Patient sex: M
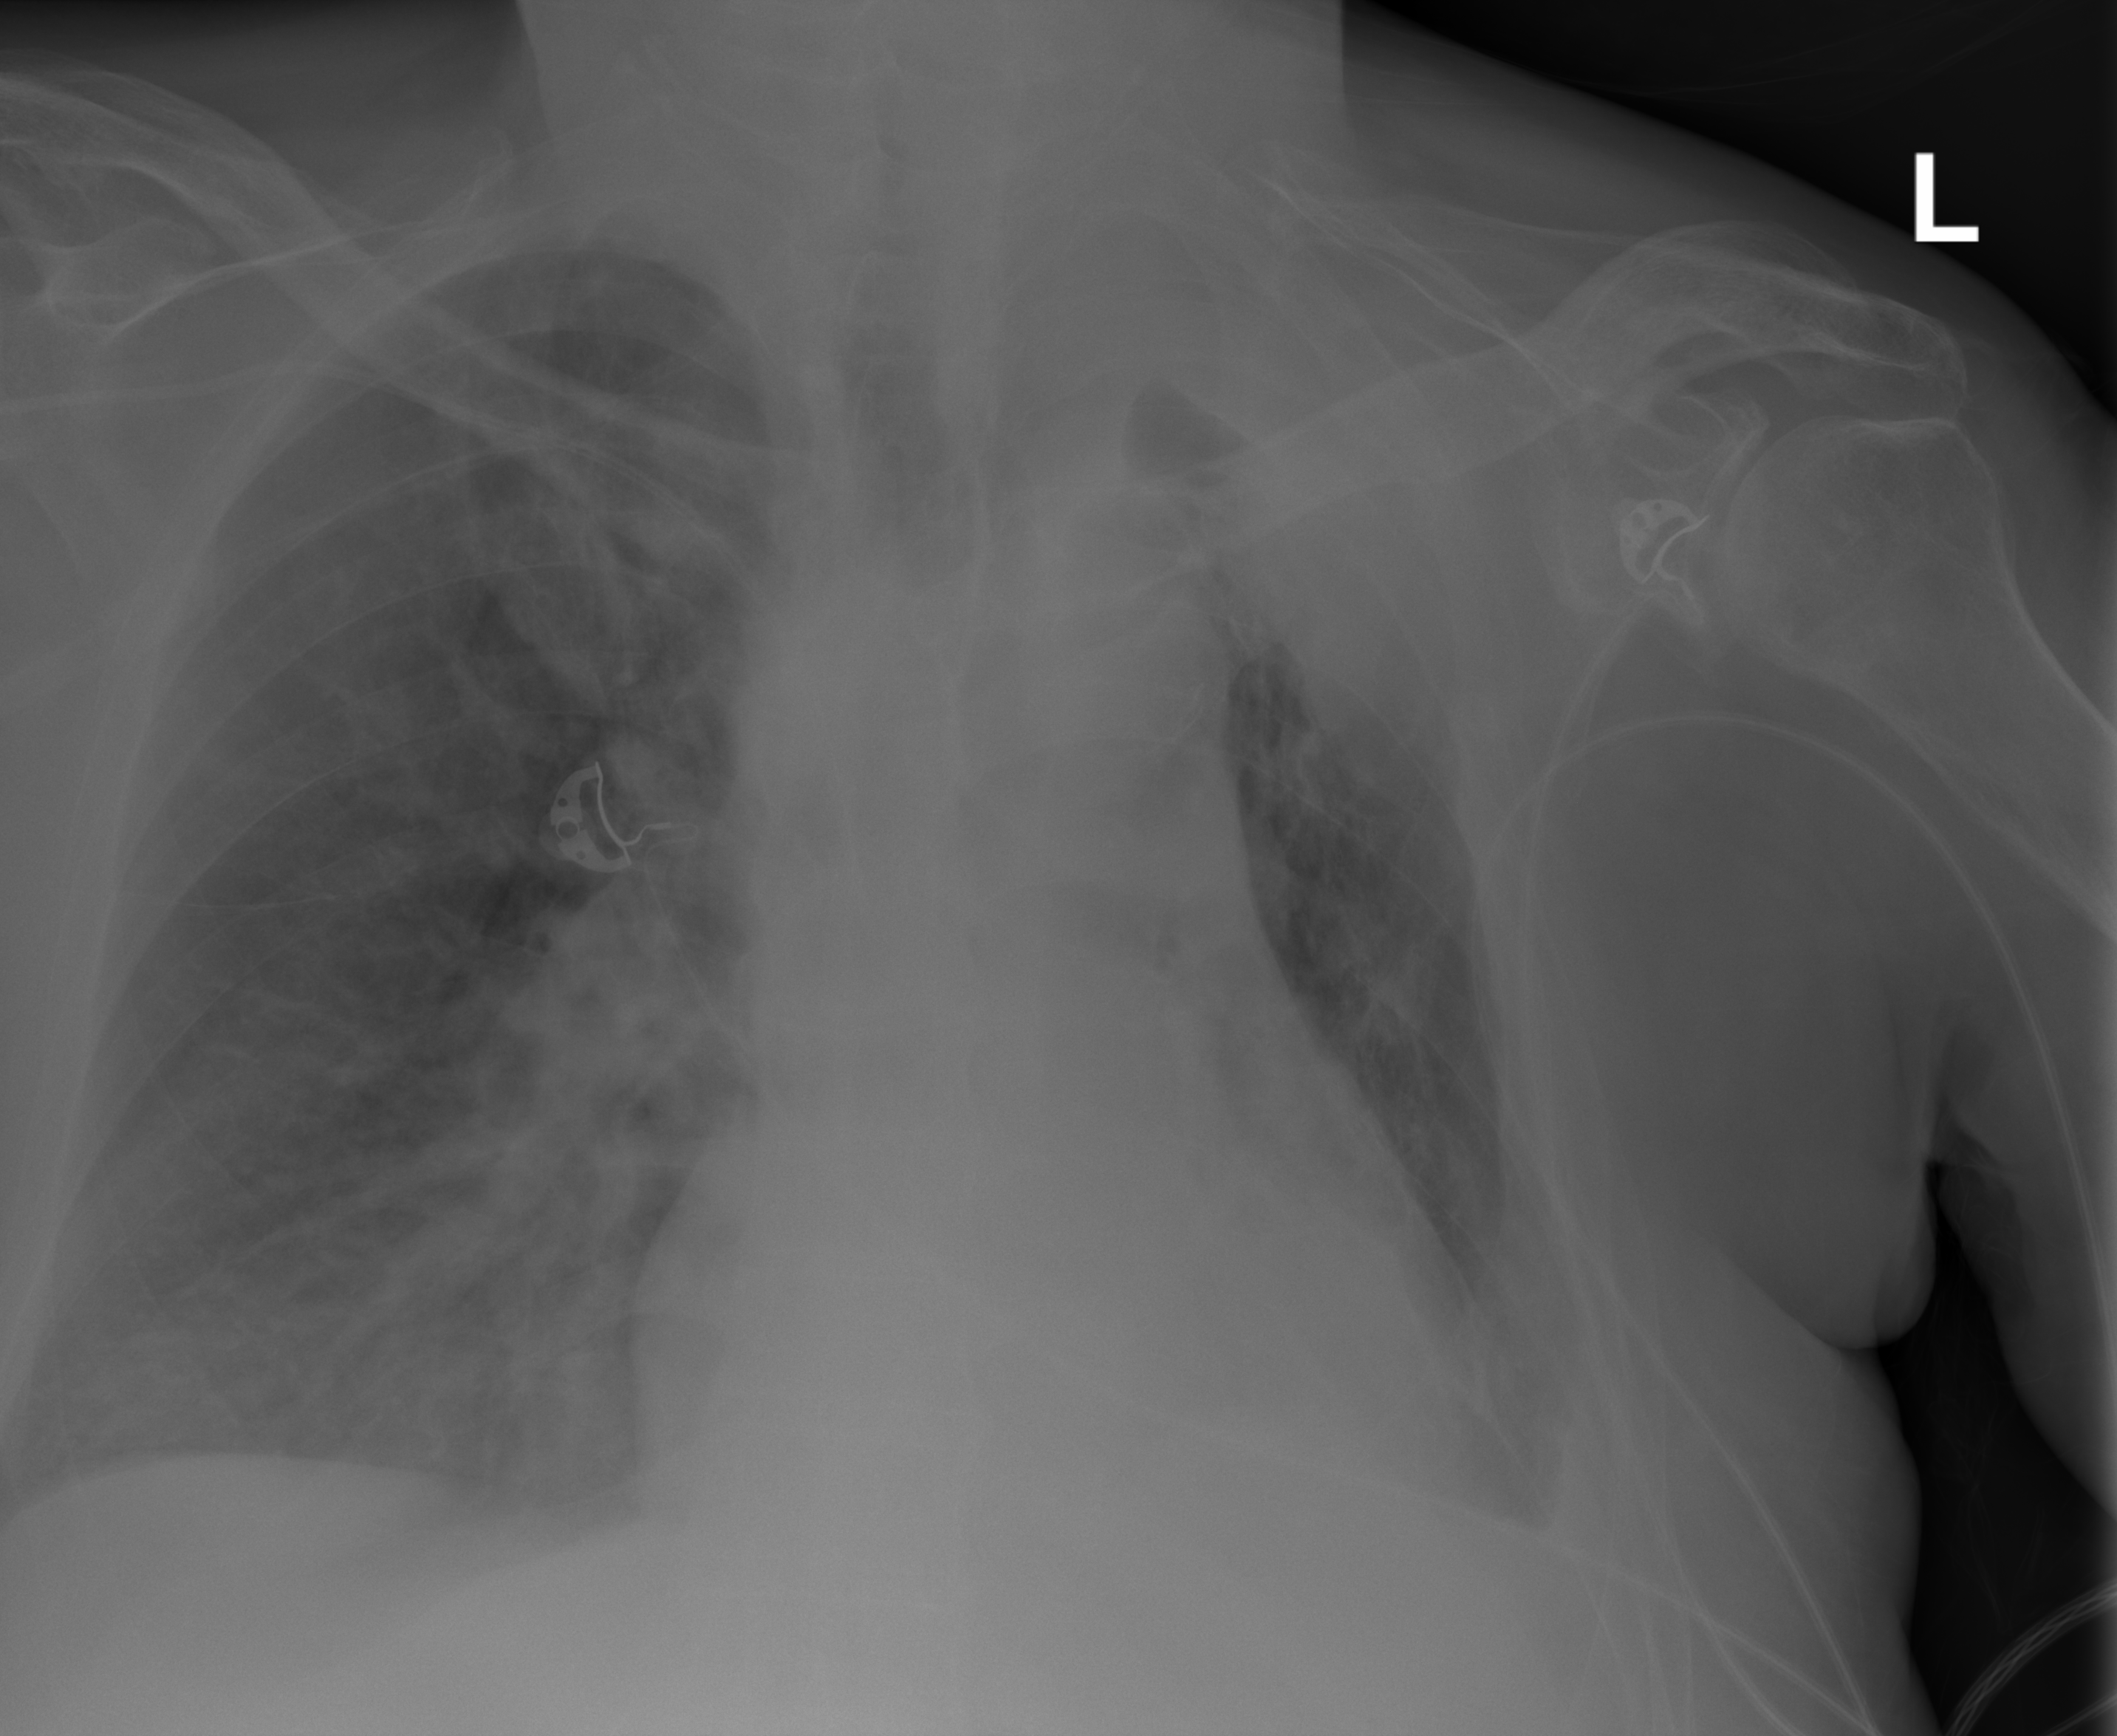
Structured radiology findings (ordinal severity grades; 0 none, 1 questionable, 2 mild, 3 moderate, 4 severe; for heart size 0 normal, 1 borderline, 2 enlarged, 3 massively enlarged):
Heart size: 0
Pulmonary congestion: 2
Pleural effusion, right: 1
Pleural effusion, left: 2
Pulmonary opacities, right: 1
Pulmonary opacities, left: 2
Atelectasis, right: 2
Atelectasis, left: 2